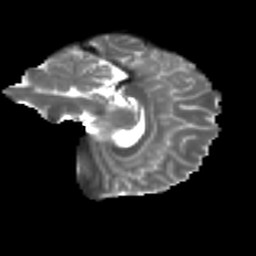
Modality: T2w
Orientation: sagittal
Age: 22
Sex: female
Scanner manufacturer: ge
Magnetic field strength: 3 T
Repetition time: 7.8 s
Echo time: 0.0606 s